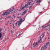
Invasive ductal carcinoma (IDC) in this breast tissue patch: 0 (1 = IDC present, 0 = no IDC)